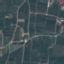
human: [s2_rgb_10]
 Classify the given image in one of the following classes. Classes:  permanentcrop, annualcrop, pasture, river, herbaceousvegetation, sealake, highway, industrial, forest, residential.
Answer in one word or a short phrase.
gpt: PermanentCrop